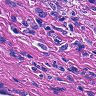
Metastatic tissue present: yes